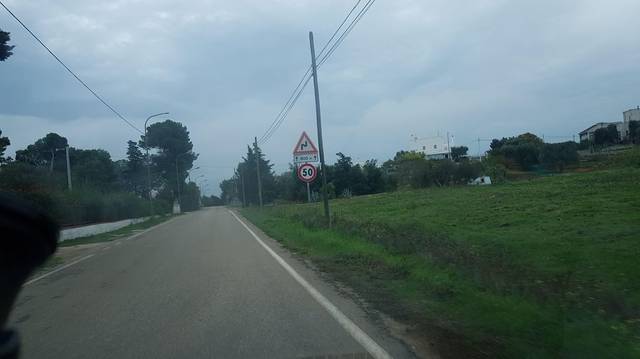
Region: Italy
Coordinates: 40.737, 17.551